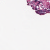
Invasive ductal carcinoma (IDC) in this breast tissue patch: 0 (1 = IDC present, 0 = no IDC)